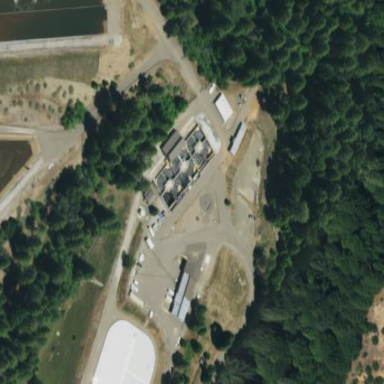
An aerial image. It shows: Water works facility.